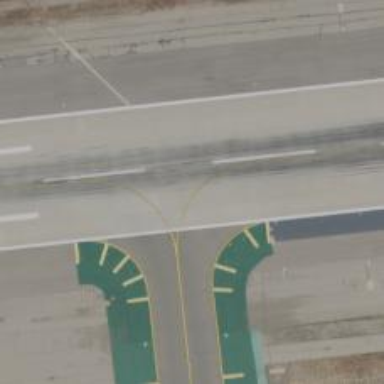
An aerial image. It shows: Image of taxiway at airport.